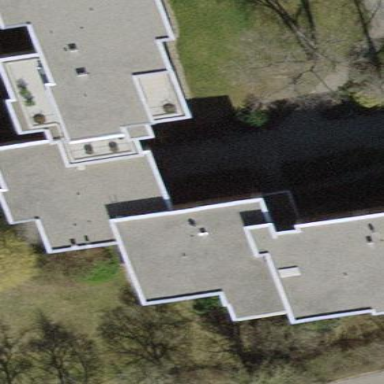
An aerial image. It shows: Flat-roofed apartment building.